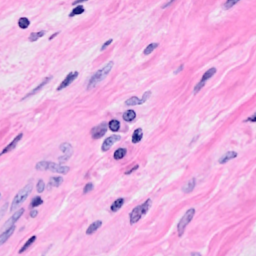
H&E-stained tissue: Breast